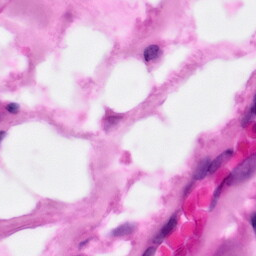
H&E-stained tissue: Pancreatic